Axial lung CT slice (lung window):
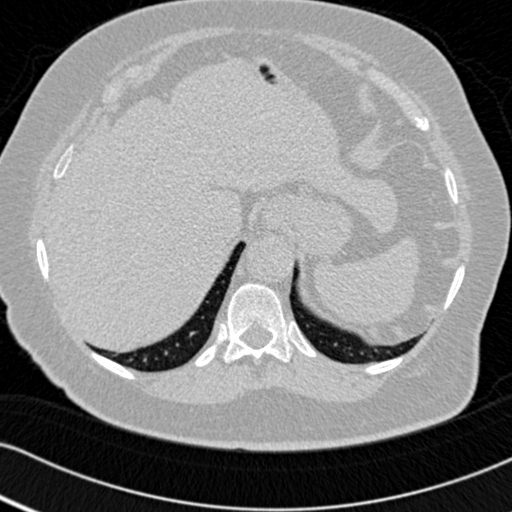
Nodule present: no